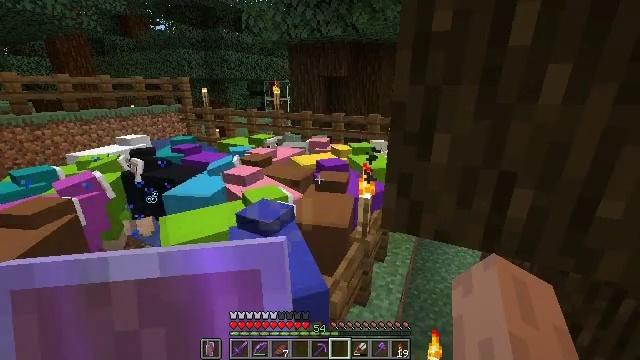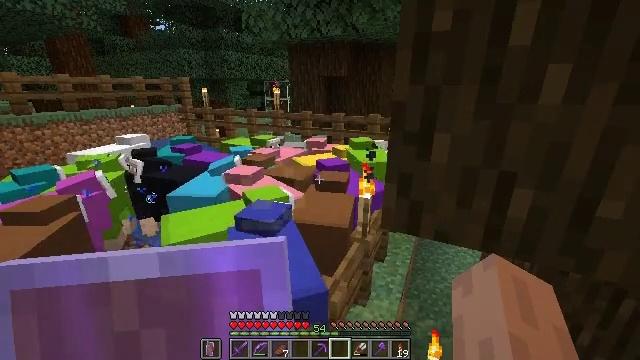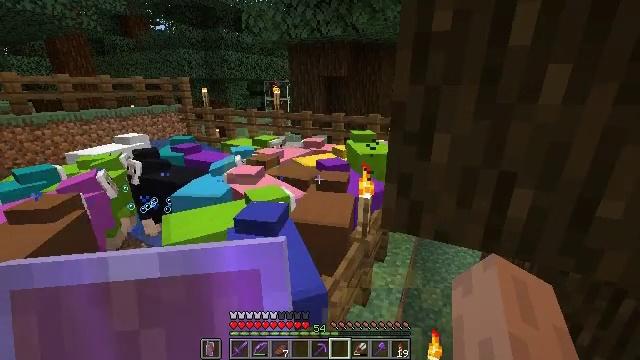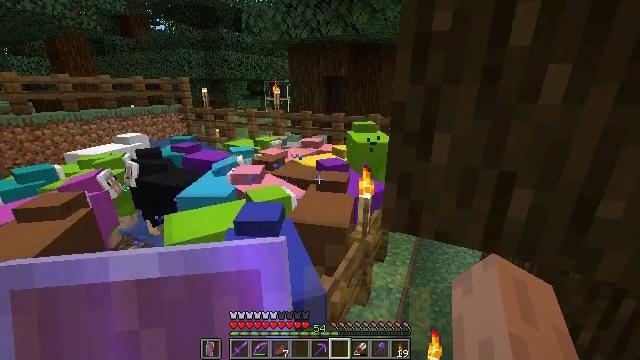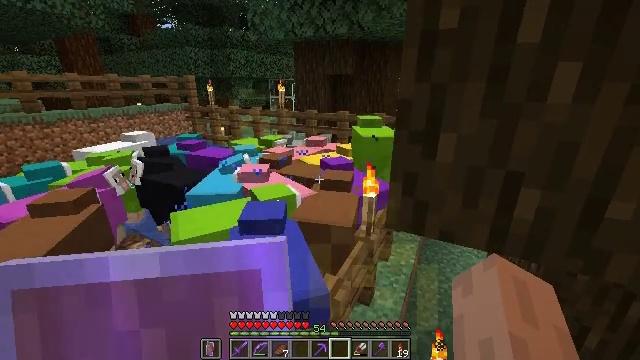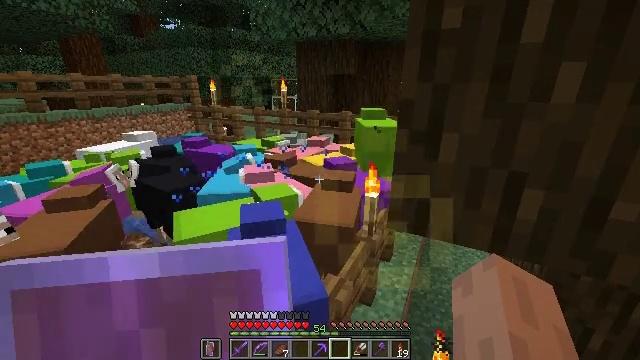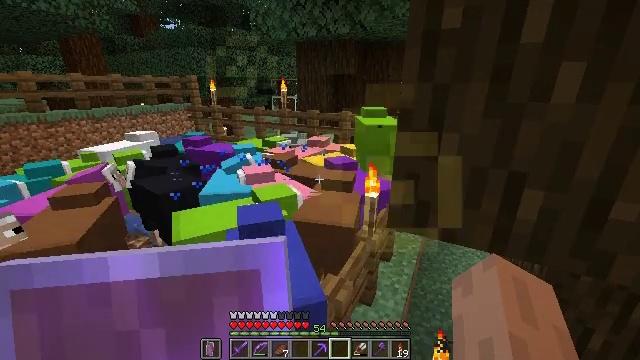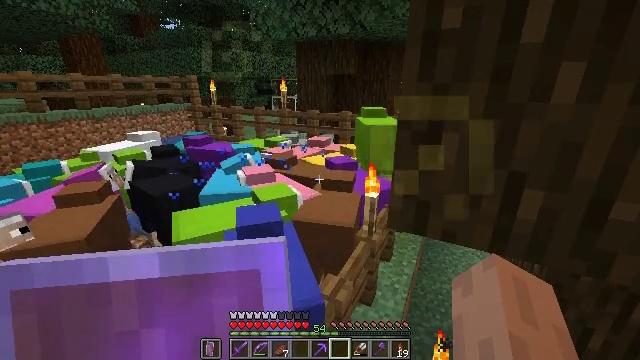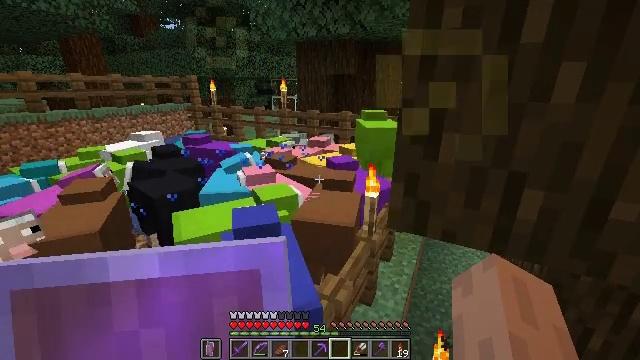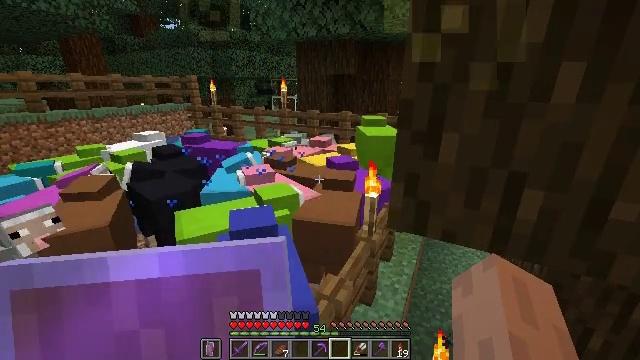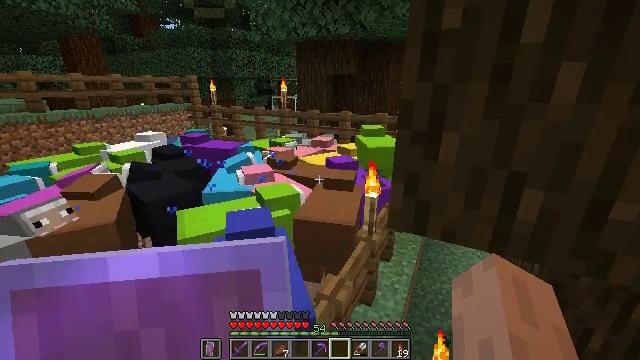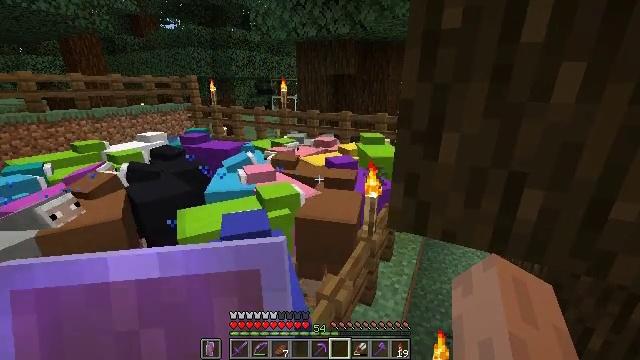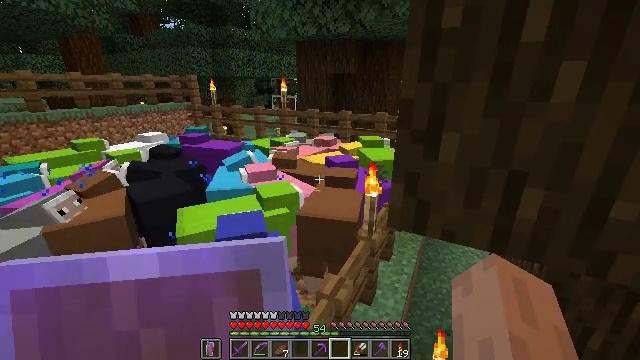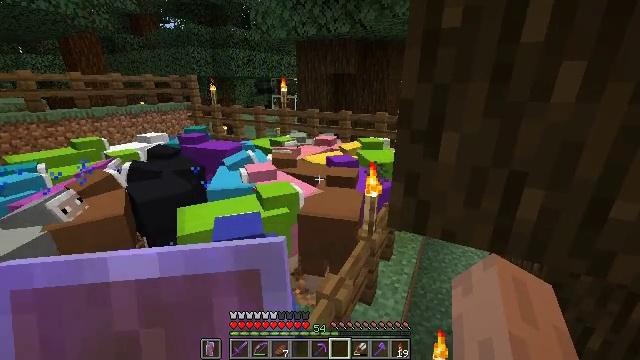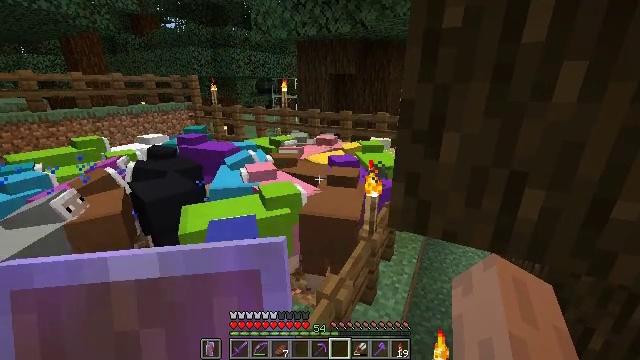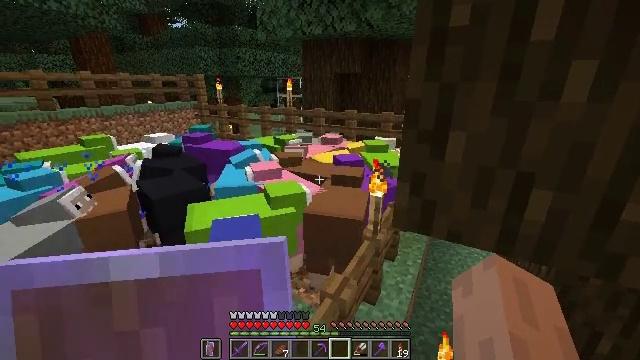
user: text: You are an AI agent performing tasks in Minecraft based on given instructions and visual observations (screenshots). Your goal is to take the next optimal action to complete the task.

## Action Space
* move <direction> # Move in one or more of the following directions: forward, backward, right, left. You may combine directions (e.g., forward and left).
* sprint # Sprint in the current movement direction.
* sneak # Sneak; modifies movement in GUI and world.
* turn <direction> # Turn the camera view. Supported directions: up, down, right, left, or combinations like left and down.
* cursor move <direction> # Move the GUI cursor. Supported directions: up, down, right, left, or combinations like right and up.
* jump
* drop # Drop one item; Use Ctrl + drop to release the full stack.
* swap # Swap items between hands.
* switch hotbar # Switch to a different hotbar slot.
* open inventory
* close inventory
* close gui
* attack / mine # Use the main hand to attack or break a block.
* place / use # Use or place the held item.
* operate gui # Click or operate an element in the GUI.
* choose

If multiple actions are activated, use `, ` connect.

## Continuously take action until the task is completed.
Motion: motion action
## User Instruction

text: Hunt a squid.
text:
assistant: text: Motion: no_op
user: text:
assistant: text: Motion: no_op
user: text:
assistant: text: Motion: no_op
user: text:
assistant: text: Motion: turn left
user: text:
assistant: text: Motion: no_op
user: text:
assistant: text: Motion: no_op
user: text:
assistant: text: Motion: no_op
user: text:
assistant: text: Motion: no_op
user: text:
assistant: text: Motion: no_op
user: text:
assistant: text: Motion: no_op
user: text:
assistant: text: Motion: no_op
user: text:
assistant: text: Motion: no_op
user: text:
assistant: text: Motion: no_op
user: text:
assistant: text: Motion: no_op
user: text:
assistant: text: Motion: turn left
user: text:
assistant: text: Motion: turn left
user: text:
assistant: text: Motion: turn left
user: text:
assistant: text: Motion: turn left and down
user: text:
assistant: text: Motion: turn left and down
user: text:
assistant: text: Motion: no_op
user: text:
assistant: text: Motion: move forward
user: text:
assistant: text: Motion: move forward, jump
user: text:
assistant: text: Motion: move forward, jump
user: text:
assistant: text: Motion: move forward
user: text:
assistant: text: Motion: move forward
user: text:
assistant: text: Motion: move forward
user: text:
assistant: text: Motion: move forward
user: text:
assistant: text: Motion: move forward
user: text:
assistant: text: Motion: move forward and move left
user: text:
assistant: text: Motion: move forward and move left